Question: I tried to install Maven Integration for Eclipse from Eclipse Market Place.
I had to cancel the installation in the mid because it took a long time.
I tried the installation after restarting the Eclipse, now I cannot find the "'Install'" button, instead there is an "'Update'" button which is disabled. (see the screen shot).
I tried un-installing and re-installing, but no success.
I am using Eclipse Indigo on my Ubuntu 12.04 LTS.

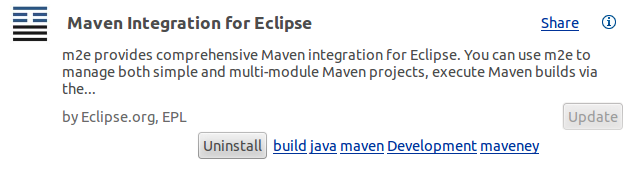
Answer: Nowadays, m2e is enabled in Eclipse by default. No installation needed when it's already there.